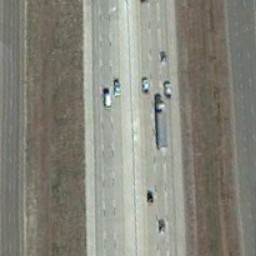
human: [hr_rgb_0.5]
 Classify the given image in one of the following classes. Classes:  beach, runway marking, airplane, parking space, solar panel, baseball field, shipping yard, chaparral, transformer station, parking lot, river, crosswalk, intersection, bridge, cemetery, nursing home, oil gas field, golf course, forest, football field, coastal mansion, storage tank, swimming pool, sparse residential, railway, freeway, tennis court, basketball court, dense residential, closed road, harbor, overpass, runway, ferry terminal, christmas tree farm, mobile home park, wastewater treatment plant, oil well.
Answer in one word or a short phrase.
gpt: freeway